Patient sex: M
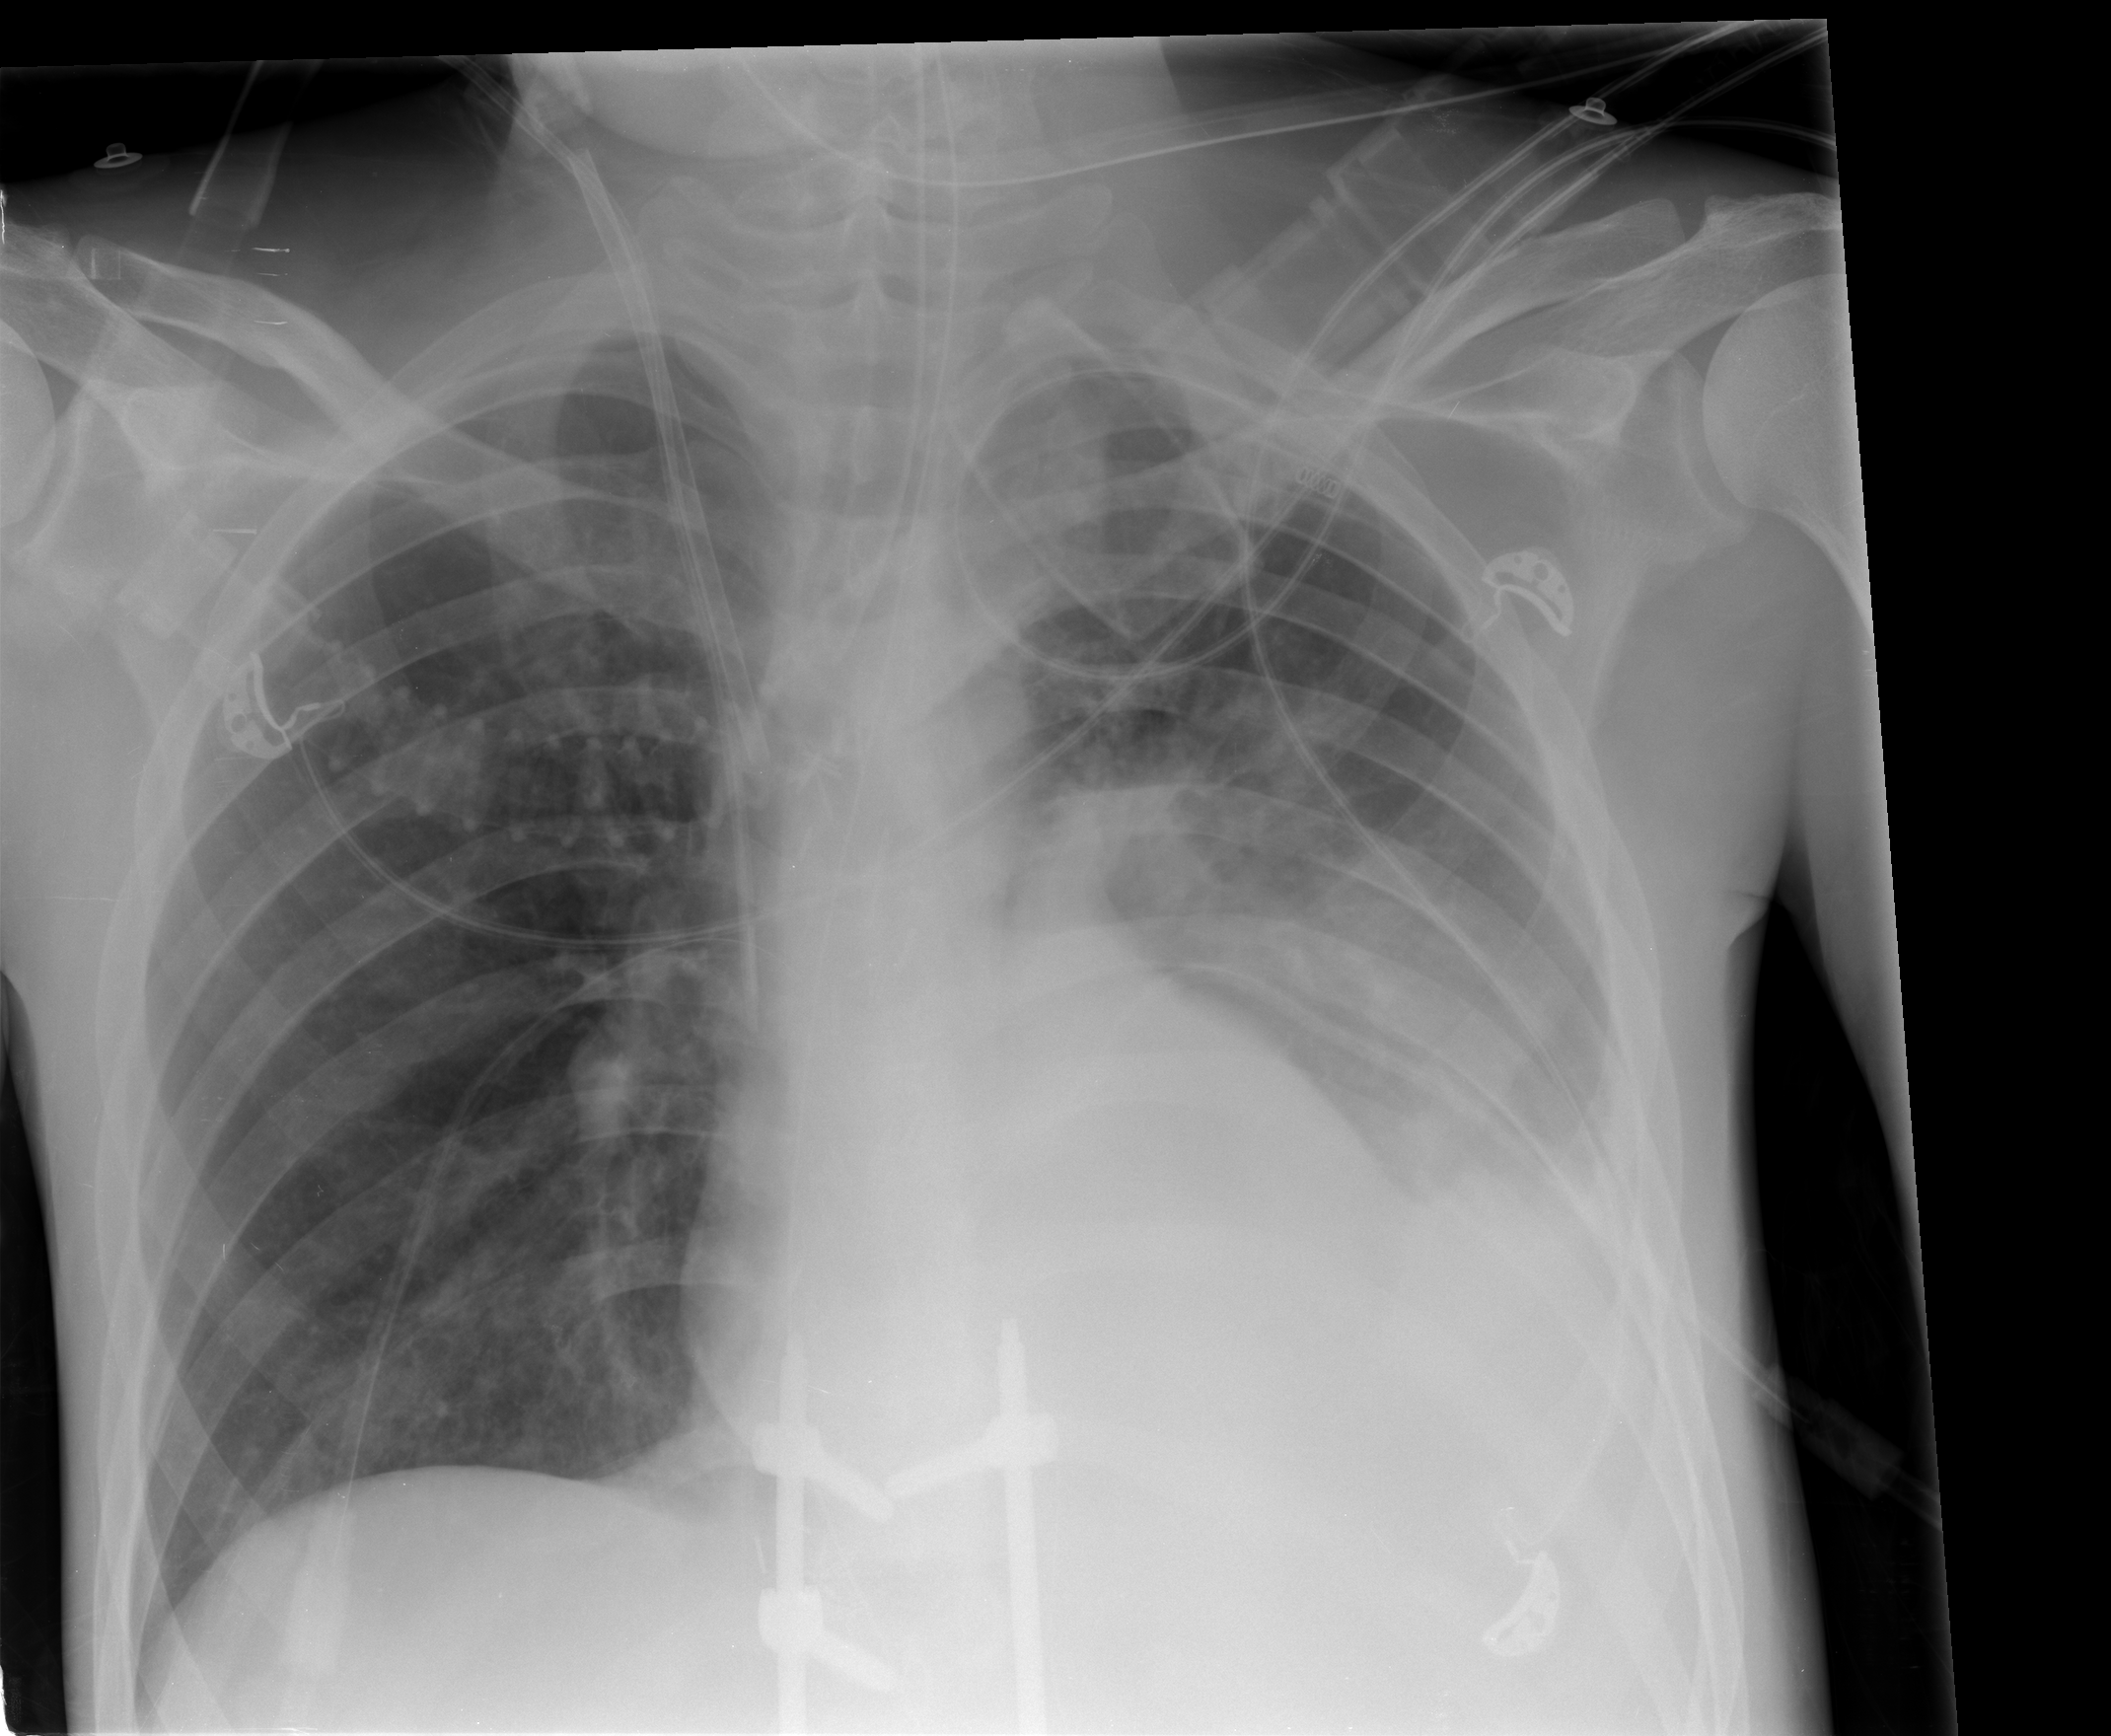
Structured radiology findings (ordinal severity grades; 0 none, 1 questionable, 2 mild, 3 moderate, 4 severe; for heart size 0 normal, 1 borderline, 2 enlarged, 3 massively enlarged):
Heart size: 0
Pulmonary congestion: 0
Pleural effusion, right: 0
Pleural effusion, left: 2
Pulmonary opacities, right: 0
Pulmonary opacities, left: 0
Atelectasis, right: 0
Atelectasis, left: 1